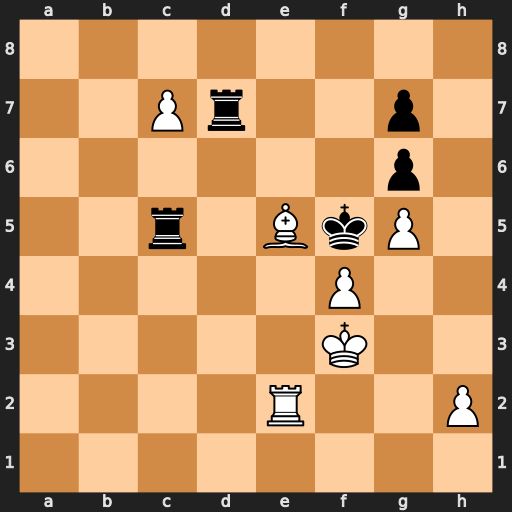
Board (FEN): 8/2Pr2p1/6p1/2r1BkP1/5P2/5K2/4R2P/8
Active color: w
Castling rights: -
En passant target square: -
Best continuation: Bd6 Rc3+ Re3 Rxe3+ Kxe3